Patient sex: M
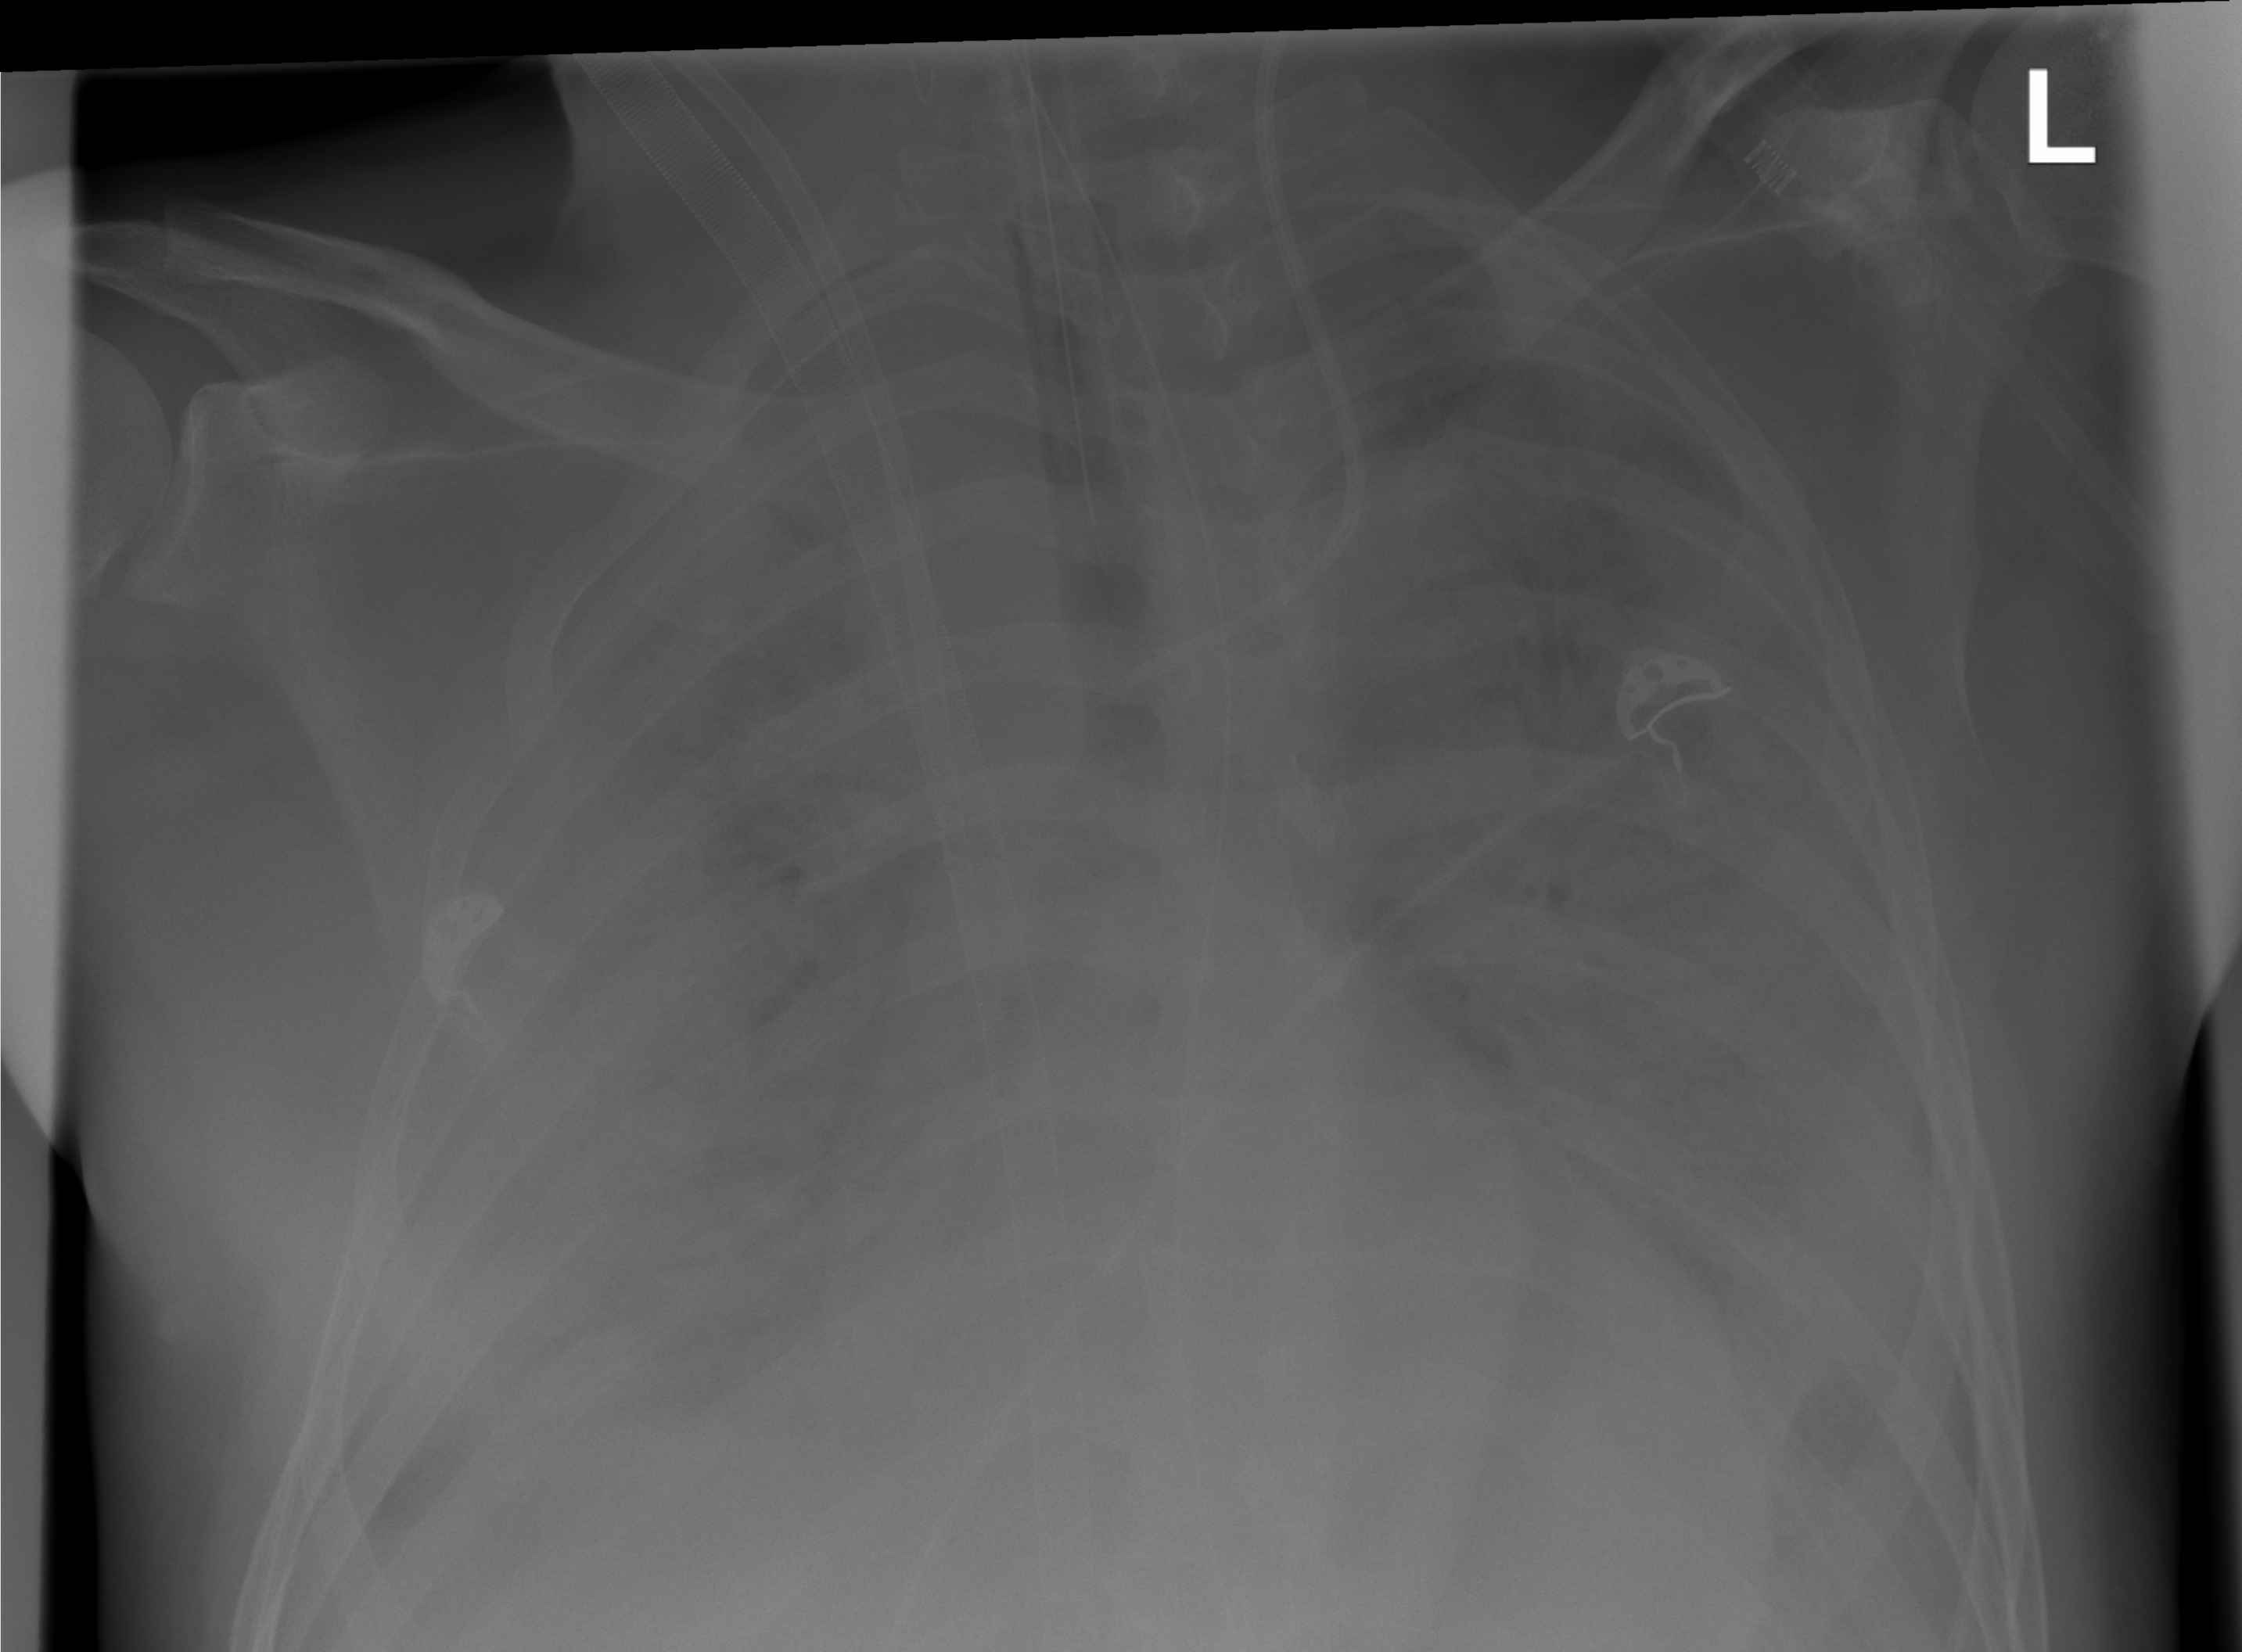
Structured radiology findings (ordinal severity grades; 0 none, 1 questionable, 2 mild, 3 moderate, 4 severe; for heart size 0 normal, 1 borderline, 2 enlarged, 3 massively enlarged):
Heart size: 0
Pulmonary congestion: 2
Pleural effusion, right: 3
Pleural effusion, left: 3
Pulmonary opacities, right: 4
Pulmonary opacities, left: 4
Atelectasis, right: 4
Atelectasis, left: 4